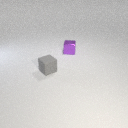
small purple metal cube behind small gray rubber cube